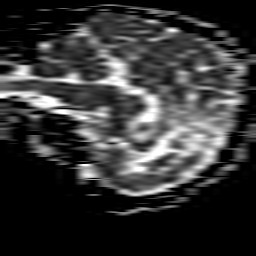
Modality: ADC
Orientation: sagittal
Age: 54
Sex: female
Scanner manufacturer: philips
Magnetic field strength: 1.5 T
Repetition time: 3.686 s
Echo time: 0.09411 s